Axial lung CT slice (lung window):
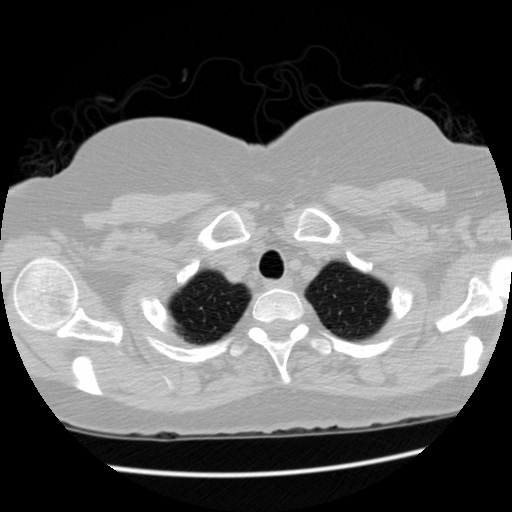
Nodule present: no